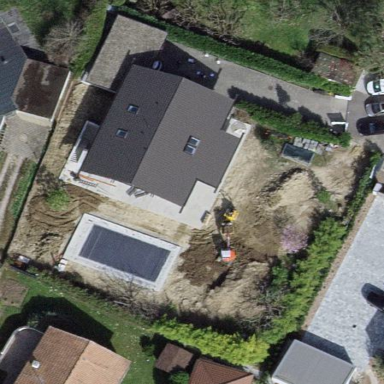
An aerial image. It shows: Garden surrounded by fence.